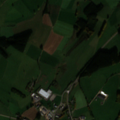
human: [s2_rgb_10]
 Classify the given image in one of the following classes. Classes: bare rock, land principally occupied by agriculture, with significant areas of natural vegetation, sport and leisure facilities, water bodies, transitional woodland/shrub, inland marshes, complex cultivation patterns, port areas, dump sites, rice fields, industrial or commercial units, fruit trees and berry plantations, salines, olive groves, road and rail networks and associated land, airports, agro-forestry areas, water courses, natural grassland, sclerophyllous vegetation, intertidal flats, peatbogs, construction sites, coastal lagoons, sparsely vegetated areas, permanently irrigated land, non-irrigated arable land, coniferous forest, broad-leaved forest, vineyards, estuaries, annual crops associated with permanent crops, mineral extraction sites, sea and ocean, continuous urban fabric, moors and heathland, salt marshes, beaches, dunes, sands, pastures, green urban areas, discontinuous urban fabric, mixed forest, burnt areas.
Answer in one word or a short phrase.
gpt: discontinuous urban fabric, pastures, complex cultivation patterns, land principally occupied by agriculture, with significant areas of natural vegetation